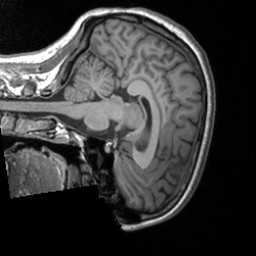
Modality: T1w
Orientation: sagittal
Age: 24
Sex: female
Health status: healthy
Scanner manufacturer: siemens
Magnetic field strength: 3 T
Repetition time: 1.9 s
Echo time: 0.00226 s